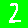
Digit: 2